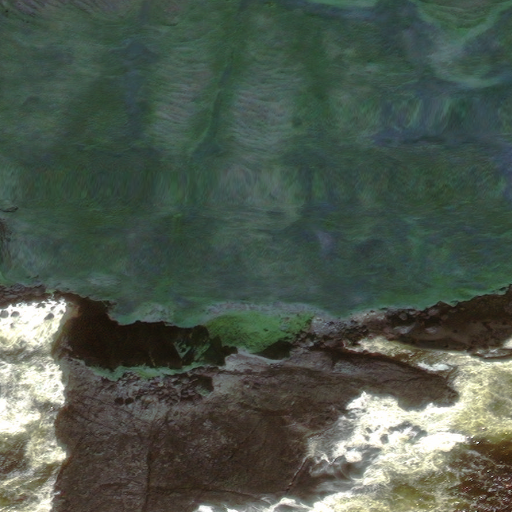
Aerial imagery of cape in Alaska named Qasilasix containing only unknown